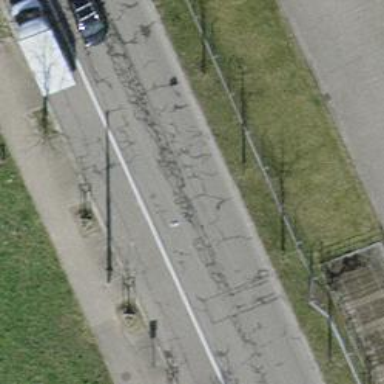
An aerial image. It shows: Avenue of trees.